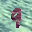
Label: 9